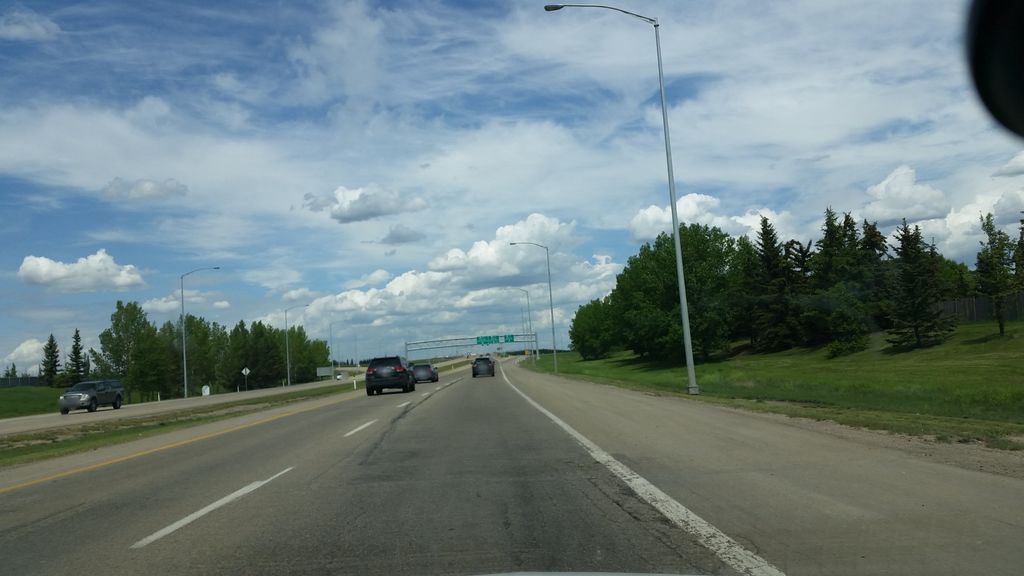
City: edmonton